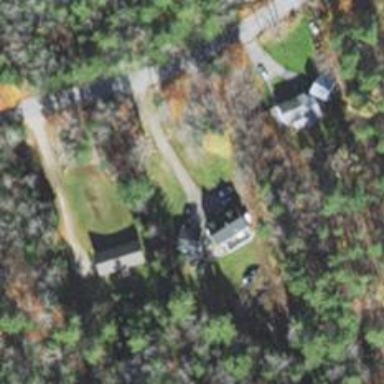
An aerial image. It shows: Driveway.